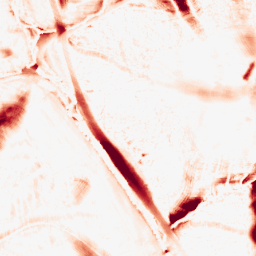
Category: morphological
Decomposition family: morphological_ellipse
Decomposition parameters: operation: opening
width: 30
height: 50
Upsampling method: linear_exact
Upsampling parameters: scale: 8
Upsampling scale: 8